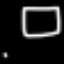
Label: square